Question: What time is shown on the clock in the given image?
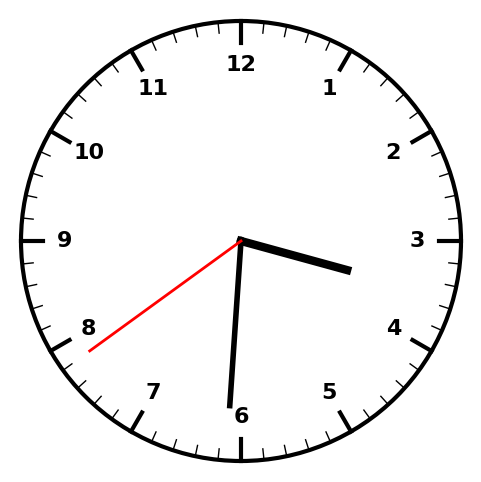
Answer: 03:30:39